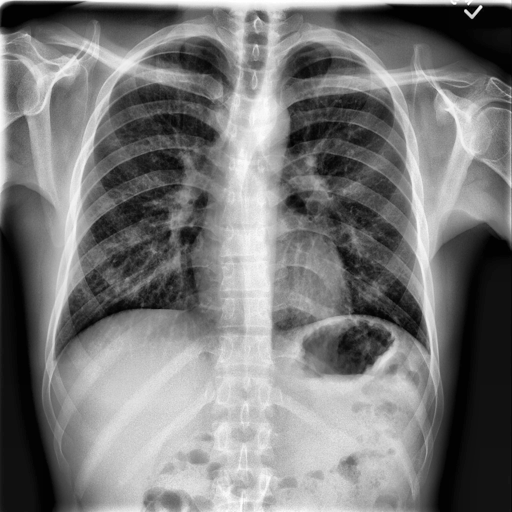
Finding: NORMAL